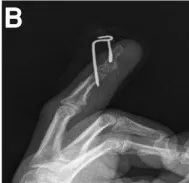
Follow-up of patient No.7. (C,D). X-ray at 24 weeks postoperatively;malunion (red arrow).
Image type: radiology (x_ray)